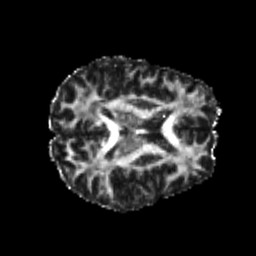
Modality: FA
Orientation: axial
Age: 25
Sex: male
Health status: healthy
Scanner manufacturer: philips
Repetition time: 7.394 s
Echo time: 0.08599 s